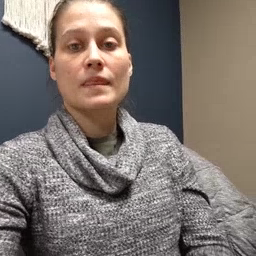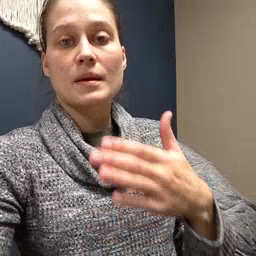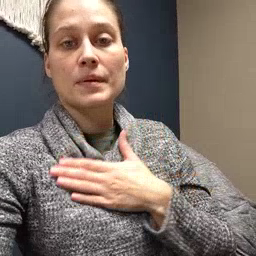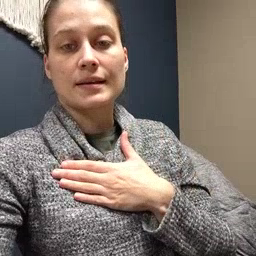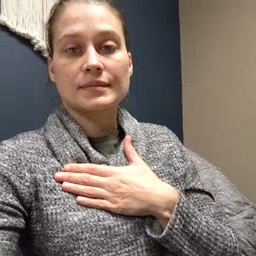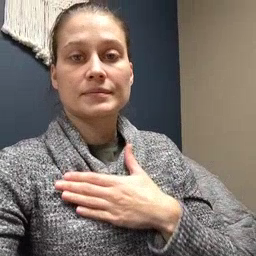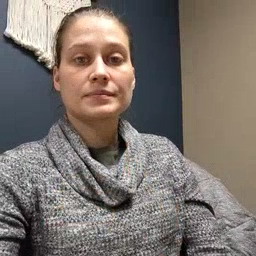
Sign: minemy